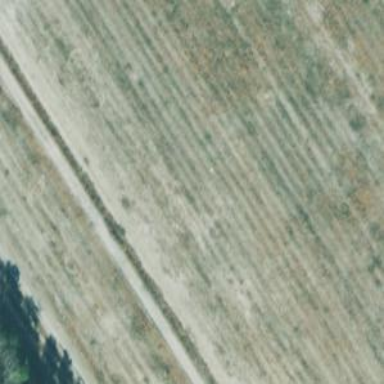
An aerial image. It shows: Abandoned railway yard.